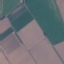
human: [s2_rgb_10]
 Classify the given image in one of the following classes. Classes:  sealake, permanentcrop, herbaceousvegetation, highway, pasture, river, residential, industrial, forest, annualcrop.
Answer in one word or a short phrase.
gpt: AnnualCrop